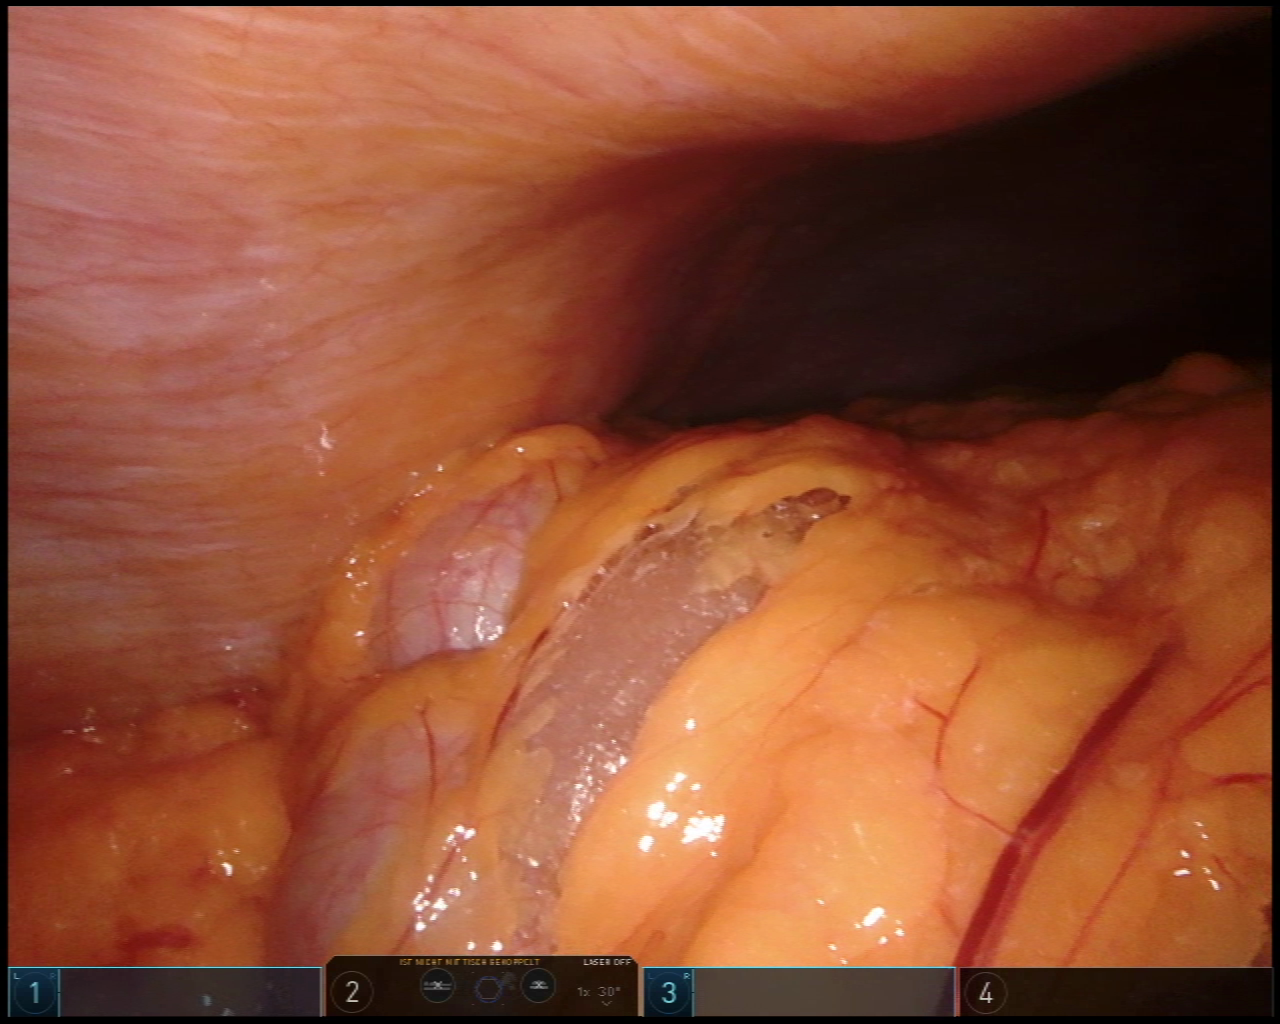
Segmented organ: abdominal_wall
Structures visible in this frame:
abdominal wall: yes
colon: yes
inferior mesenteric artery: no
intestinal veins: no
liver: no
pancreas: no
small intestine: no
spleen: no
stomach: no
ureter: no
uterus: no
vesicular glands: no